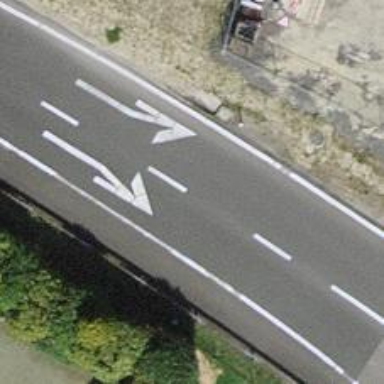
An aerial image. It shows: Asphalt motorway link.